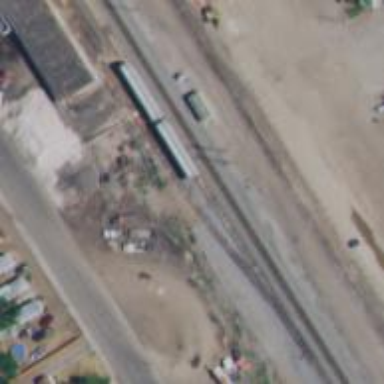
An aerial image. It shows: Railway siding for service.